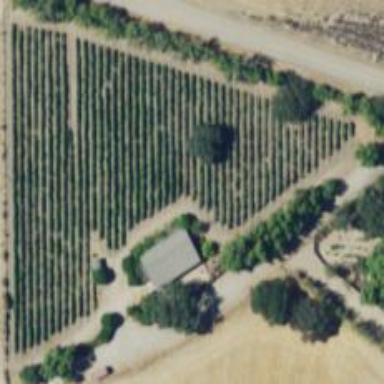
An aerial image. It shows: Vineyard with grape crops.